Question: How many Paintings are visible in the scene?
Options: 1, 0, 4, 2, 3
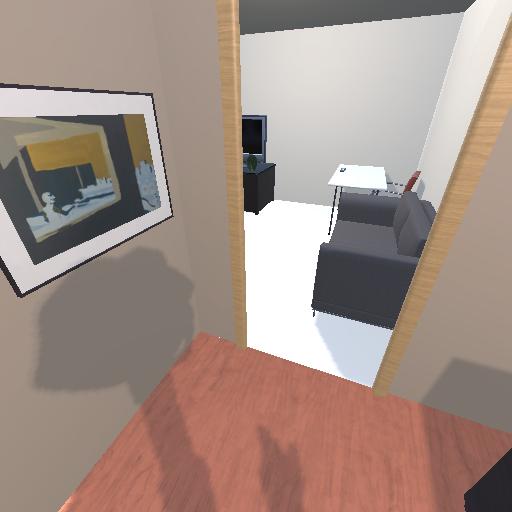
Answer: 1